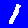
Digit: 1